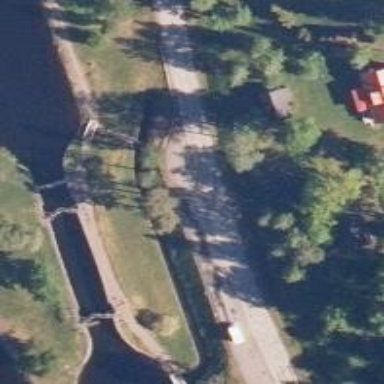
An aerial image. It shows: Canal.